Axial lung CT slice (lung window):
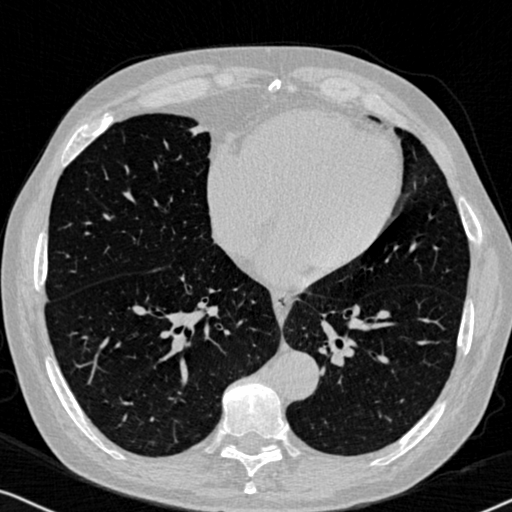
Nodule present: no